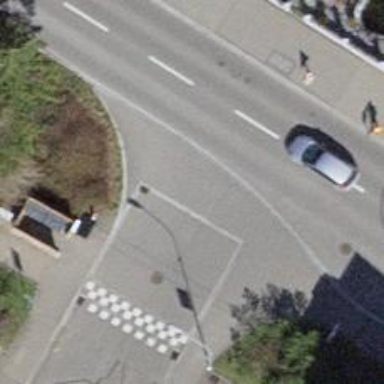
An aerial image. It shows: Unmarked crossing with traffic calming table on the road.